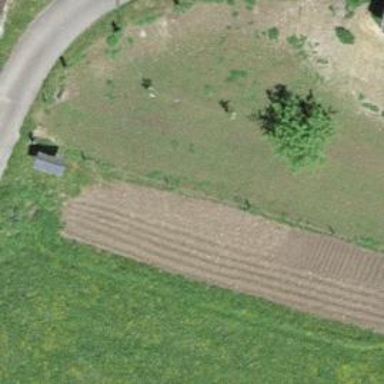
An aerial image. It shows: Isolated dwelling in the countryside.